Question: I've tried to draw a circle with Pyglet and I have failed. With beautiful and unexpected results, though.
I have worked out the math:

I have implemented the method:
'''
""" Pyglet utilities. Designed to ease drawing of primitives with Pyglet. """
# Dependencies
import pyglet
from math import sin, cos
def circle(x, y, r, p, c, b): # p is number of points in circle EXCLUDING center
""" Adds a vertex list of circle polygon to batch and returns it. """
deg = 360 / p
P = x, y # P for POINTS
for i in range(p):
n = deg * i
P += int(r * cos(n)) + x, int(r * sin(n)) + y
return b.add(p+1, pyglet.gl.GL_TRIANGLE_FAN, None, ('v2i', P), ('c3B', (c)))
'''
I have written a test:
'''
""" This file tests the circle method of utilities module. """
# Dependencies
import pyglet
from utilities import circle
# Constants
WIN = 800, 800, 'TEST', False, 'tool' # x, y, caption, resizable, style
CENTER = WIN[0] // 2, WIN[1] // 2
RADIUS = 300
MAGENTA = (255, 0, 255)
WHITE = (255, 255, 255)
SPEED = 0.5 # in seconds
# Variables
win = pyglet.window.Window(*WIN)
batch = pyglet.graphics.Batch()
points = 1 # excluding center
def on_step(dt):
""" Logic performed every frame. """
global batch, points
batch = pyglet.graphics.Batch()
points += 1 # 2, 3, 4...
print (points + 1) # total number of points
circle(CENTER[0], CENTER[1], RADIUS, points, WHITE+MAGENTA*(points), batch)
@win.event
def on_draw():
""" Drawing perfomed every frame. """
win.clear()
batch.draw()
pyglet.clock.schedule_interval(on_step, SPEED)
pyglet.app.run()
'''
And this is what I've got:
<URL>
Could anyone point out what I've did wrong?
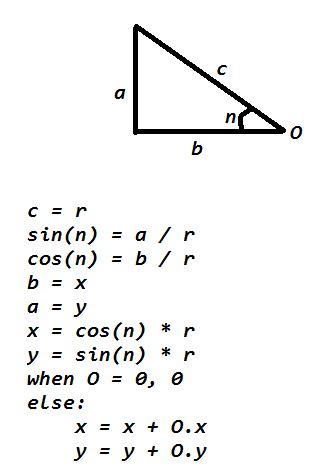
Answer: You need to change the degree to radian... (Degree/180)*pi is what you need